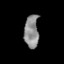
Tissue: prostate
Cell type: T cells
Senescence score: 0.3065
Nuclear area (px): 465
Mean DAPI intensity: 140.185